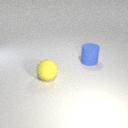
large blue rubber cylinder to the right of large yellow rubber sphere